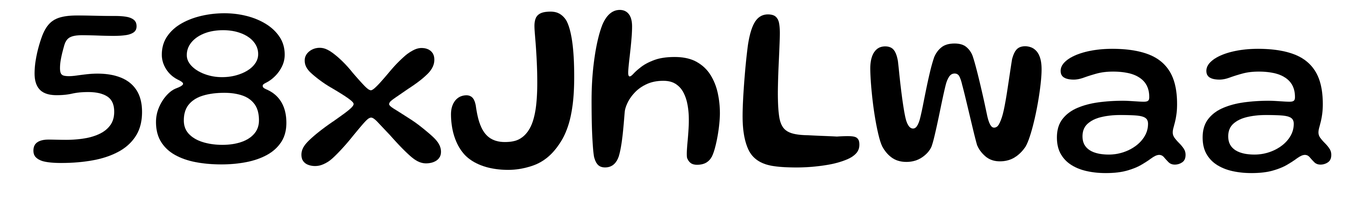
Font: Gluten_Regular